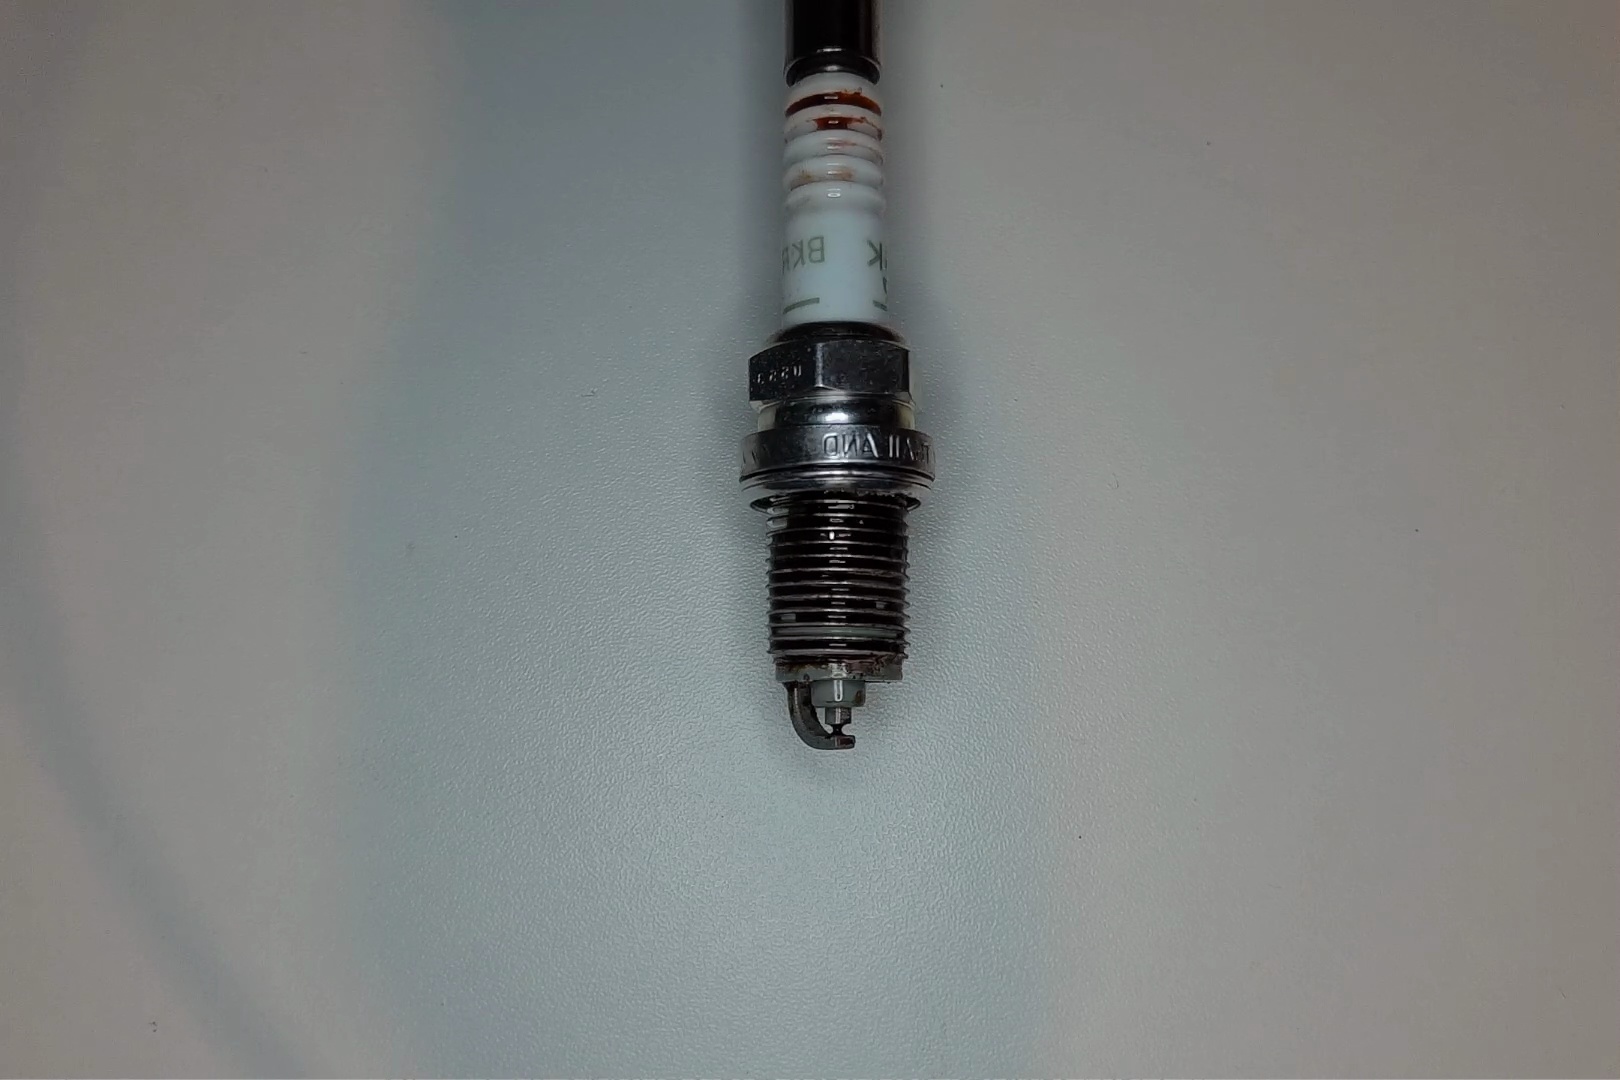
Label: anomaly